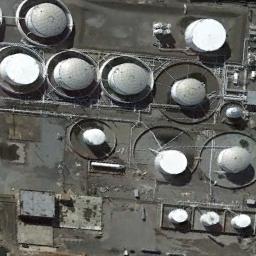
Label: storage tanks